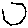
Label: hexagon